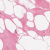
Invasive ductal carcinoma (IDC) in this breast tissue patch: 0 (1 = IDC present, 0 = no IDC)